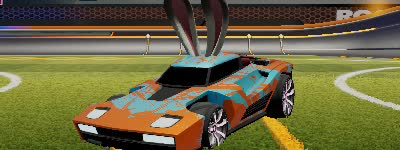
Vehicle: breakout